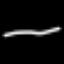
Label: line